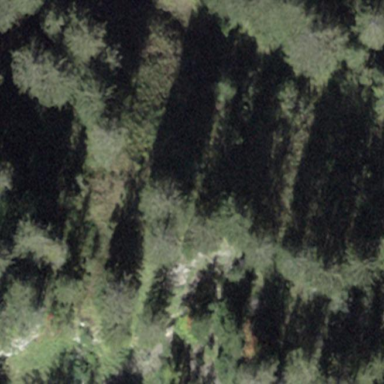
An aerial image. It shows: Forest area.